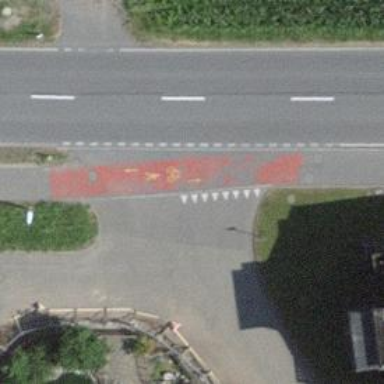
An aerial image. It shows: Road with "give way" sign.